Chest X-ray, AP view. Patient: 54 years old, sex F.
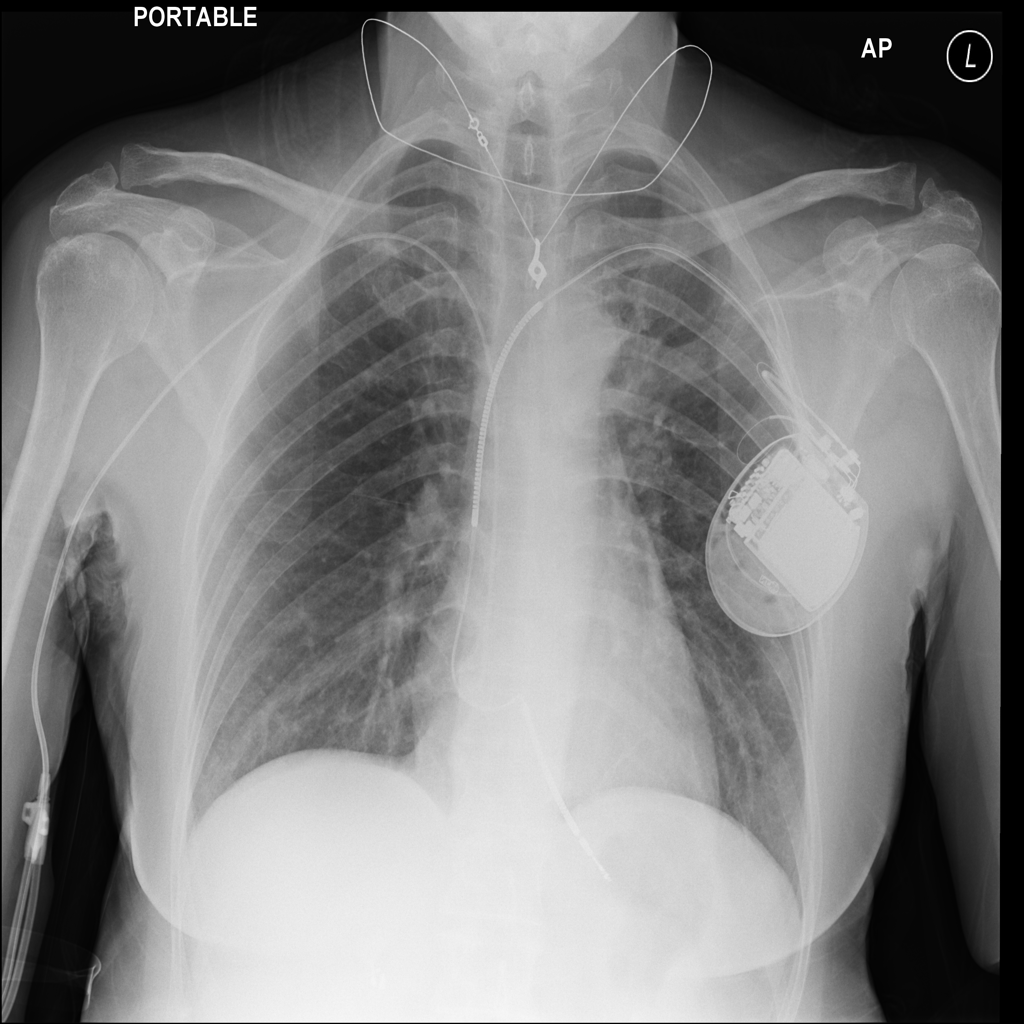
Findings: No Finding